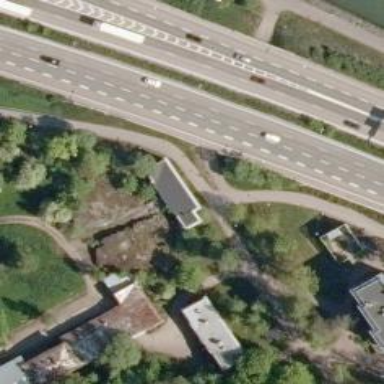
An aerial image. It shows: Asphalt cycleway.